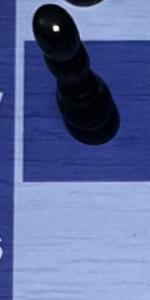
Label: Empty